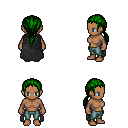
a pixel art fantasy rpg character, female body template, human, dark skin, black cape, teal pants, green ponytail hairstyle, four views (front, back, left, right), 2x2 character sprite sheet, small pixel art, hard edges, no anti-aliasing